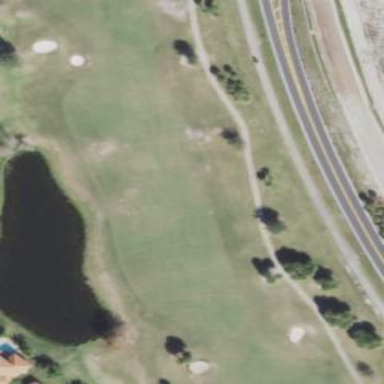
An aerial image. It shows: Rough area on grassy golf course.